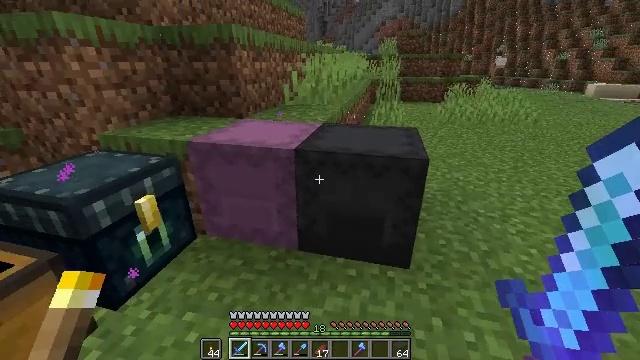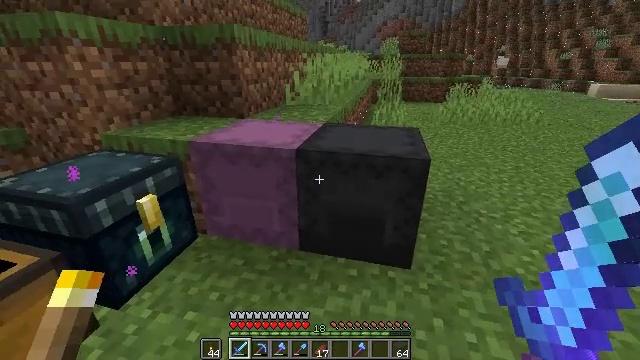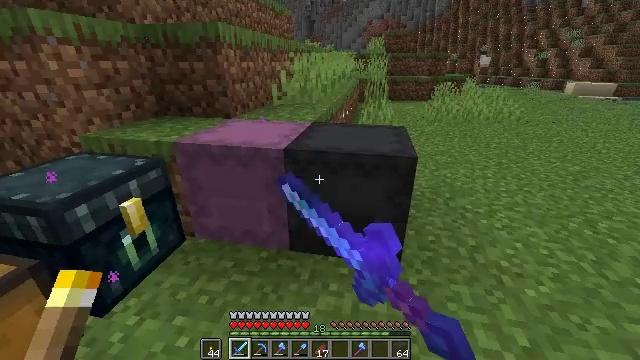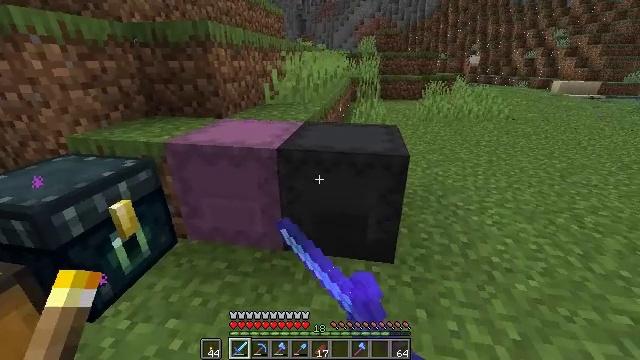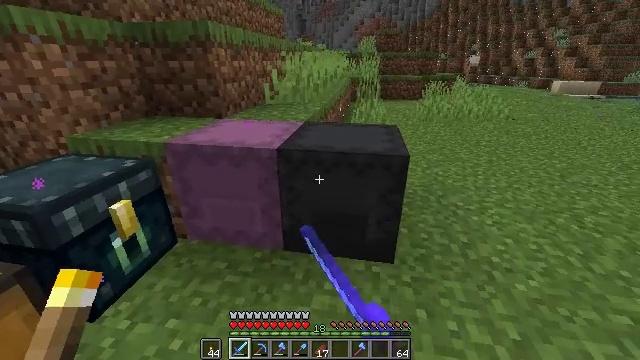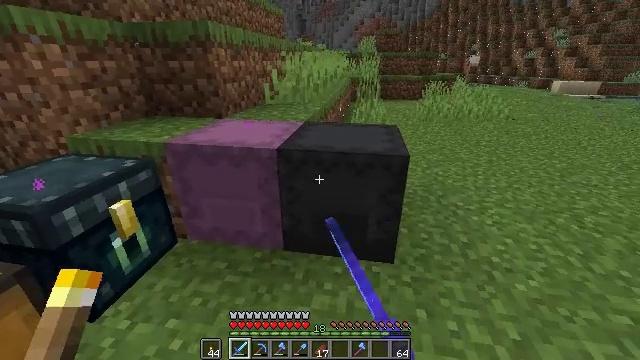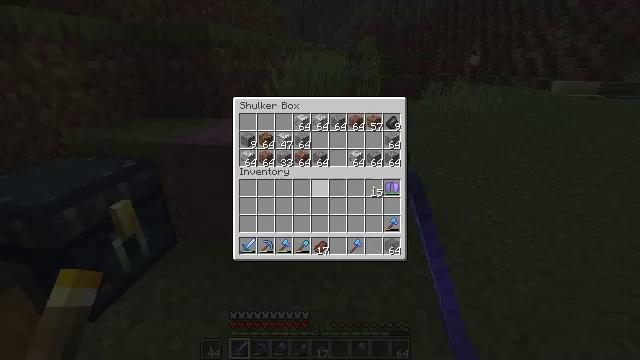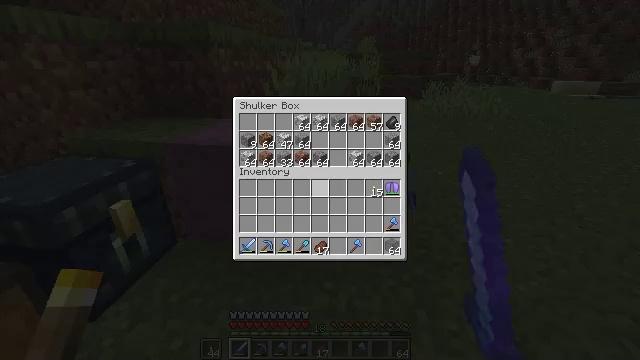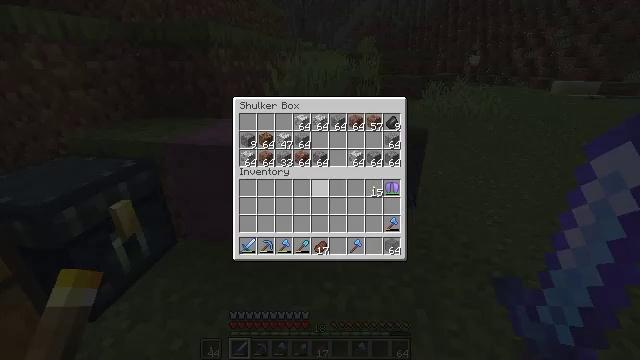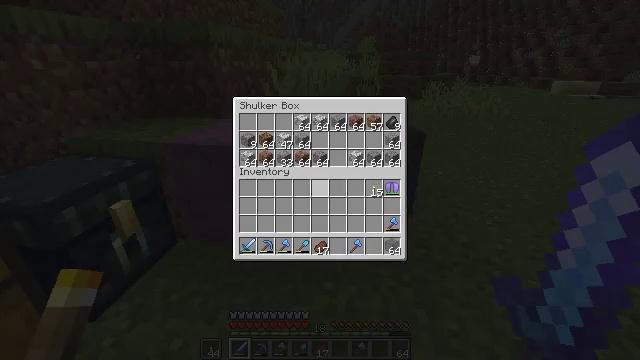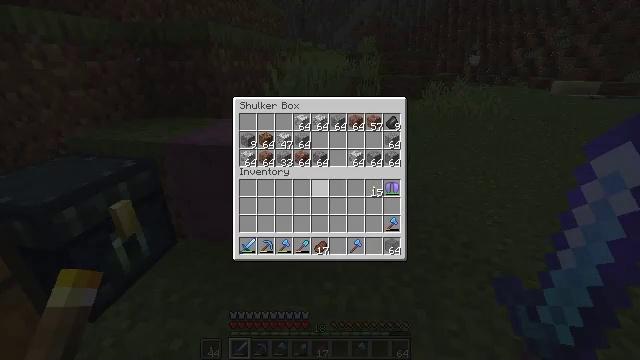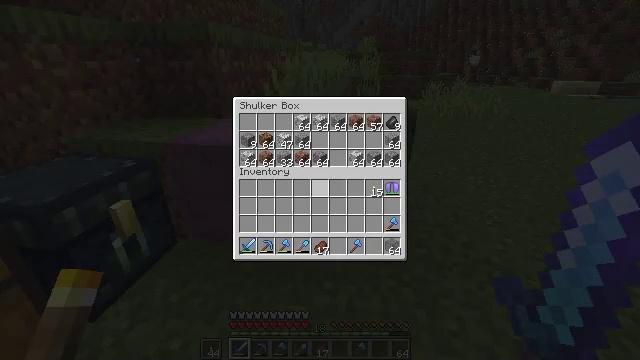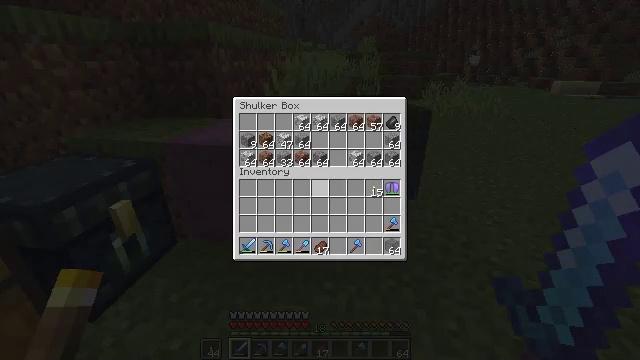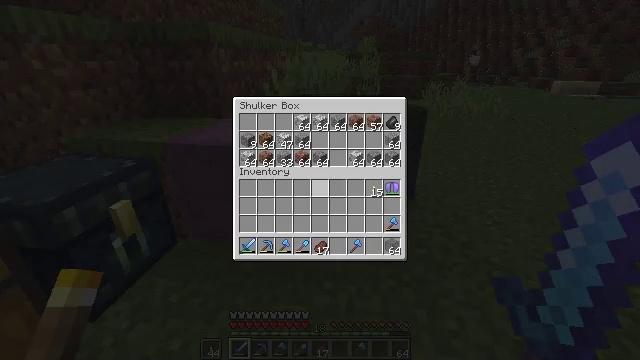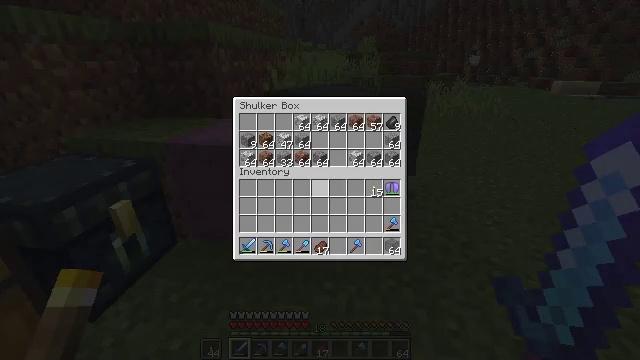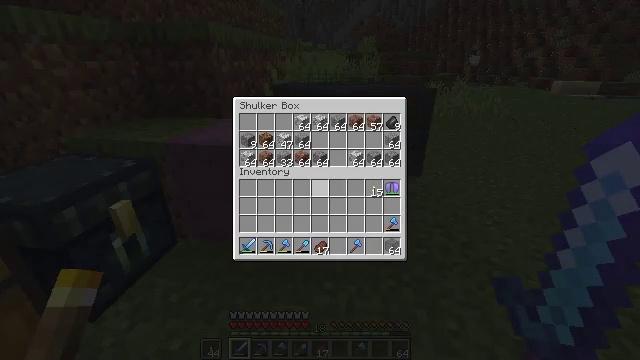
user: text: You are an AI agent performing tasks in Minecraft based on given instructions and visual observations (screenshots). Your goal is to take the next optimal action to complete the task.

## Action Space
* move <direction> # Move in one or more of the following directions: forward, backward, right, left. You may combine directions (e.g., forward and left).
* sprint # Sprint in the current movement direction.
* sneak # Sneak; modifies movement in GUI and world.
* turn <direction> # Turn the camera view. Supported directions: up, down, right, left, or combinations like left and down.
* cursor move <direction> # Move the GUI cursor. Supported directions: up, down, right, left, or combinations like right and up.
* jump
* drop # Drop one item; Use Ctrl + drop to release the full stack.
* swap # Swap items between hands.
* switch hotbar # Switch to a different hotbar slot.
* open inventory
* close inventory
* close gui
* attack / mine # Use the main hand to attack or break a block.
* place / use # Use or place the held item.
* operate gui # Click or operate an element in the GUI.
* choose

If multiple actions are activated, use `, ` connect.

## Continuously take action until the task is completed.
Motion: motion action
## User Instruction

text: Mine the shulker box.
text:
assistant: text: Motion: use / place
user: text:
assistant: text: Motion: turn right, use / place
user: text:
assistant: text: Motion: turn right, use / place
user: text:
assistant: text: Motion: use / place
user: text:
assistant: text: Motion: no_op
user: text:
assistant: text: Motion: no_op
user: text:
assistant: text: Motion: no_op
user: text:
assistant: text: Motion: no_op
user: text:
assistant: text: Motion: no_op
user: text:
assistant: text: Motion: no_op
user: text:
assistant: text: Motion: no_op
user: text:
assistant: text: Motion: no_op
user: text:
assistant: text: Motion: no_op
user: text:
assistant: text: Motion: no_op
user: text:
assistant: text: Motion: no_op
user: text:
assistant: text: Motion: no_op
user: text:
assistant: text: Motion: no_op
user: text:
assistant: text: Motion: no_op
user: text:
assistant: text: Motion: turn left
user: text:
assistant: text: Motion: no_op
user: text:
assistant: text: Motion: no_op
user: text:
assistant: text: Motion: use / place
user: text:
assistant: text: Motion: use / place
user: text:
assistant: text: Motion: use / place
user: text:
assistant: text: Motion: no_op
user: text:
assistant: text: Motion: no_op
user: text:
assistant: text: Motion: no_op
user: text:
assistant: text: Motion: no_op
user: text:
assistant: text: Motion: no_op
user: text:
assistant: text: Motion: no_op